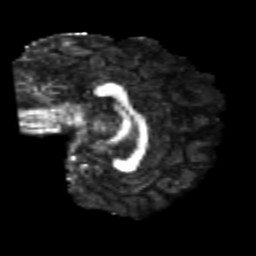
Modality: FA
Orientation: sagittal
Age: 21
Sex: female
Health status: healthy
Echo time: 0.074 s